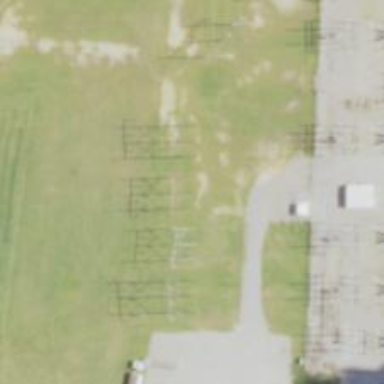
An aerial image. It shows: H-frame designed tower for power lines.